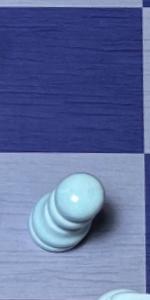
Label: Pawn_White